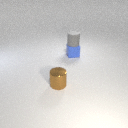
small gray rubber cylinder above small blue rubber cube